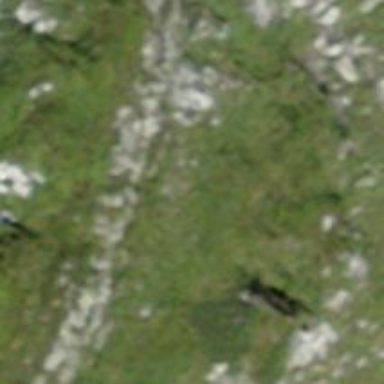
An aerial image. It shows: Cliff in nature.